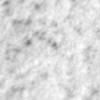
Label: no_change